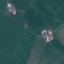
Land use / land cover: Pasture